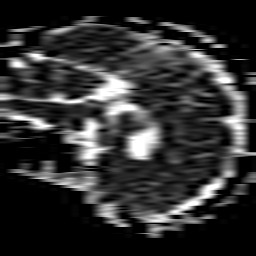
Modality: ADC
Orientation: sagittal
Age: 49
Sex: male
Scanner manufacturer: philips
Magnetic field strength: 1.5 T
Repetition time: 4.607 s
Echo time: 0.07843 s